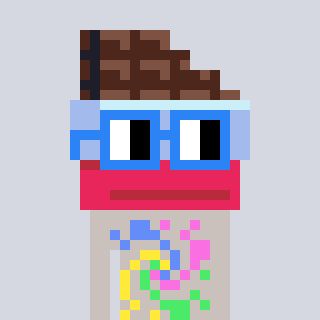
a pixel art character with square blue glasses, a chocolate-shaped head and a foggrey-colored body on a cool background